Question: I have build a simple switch button :

And on tap of "A" of "C" the red middle part is animated to the left or to the right.
But as you can see, my rounded corners background is still white. how to i get is to have a mask on the view that is will be clear?
This is the code i'm using:
'''
- (id)init
{
self = [super init];
if (self) {
self = [[[NSBundle mainBundle]loadNibNamed:@"CategortSwitch" owner:self options:nil]objectAtIndex:0];
//Im making the backround color clear so this should not happen..
self.backgroundColor = [UIColor clearColor];
[self setup];
}
return self;
}
-(void)setup
{
self.backRoundView.layer.borderColor = [UIColor colorWithRed:223.0/255.0 green:94.0/255.0 blue:95.0/255.0 alpha:1].CGColor;
self.backRoundView.layer.borderWidth = 1.0;
self.backRoundView .layer.cornerRadius = 5.0;
//And the mask is set to YES:
self.backRoundView .layer.masksToBounds = YES;
self.backRoundView .layer.backgroundColor=[[UIColor clearColor] CGColor];
}
'''
Also, when I animate the red view to the left or the right, the corners do not get the radius of the 'UIView' it is in, the corners stay pointed with the slides to the left or the right.
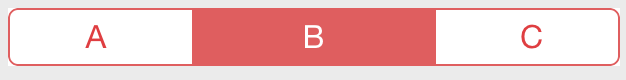
Answer: If the code you posted is an object derived from 'UIView', I'm guessing the white corners are from the 'UIView' background color. Set the border on self.layer and not self.backRoundView.layer.
You could also set self.backgroundColor = [UIColor clearColor]; but then you'll need to set self.backRoundView.backgroundColor to [UIColor whiteColor].